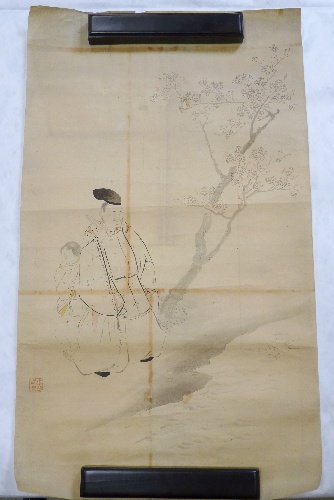
Date: early 19th century
Object type: Drawing
Classification: Paintings
Medium: On paper
Culture: Japan
Period: Edo period (1615–1868)
Dimensions: Image: 29 3/4 × 17 1/4 in. (75.6 × 43.8 cm)
Department: Asian Art
Credit line: Gift of John Achelis, 1907
Accession year: 1907
Repository: Metropolitan Museum of Art, New York, NY
Tags: Trees